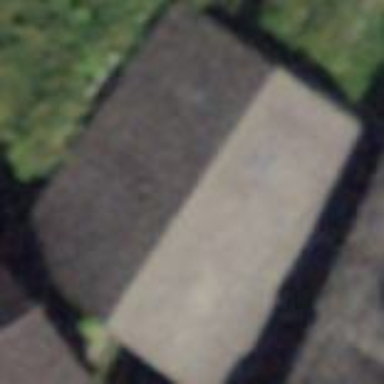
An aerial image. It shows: Building with gabled roof oriented along its length.